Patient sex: M
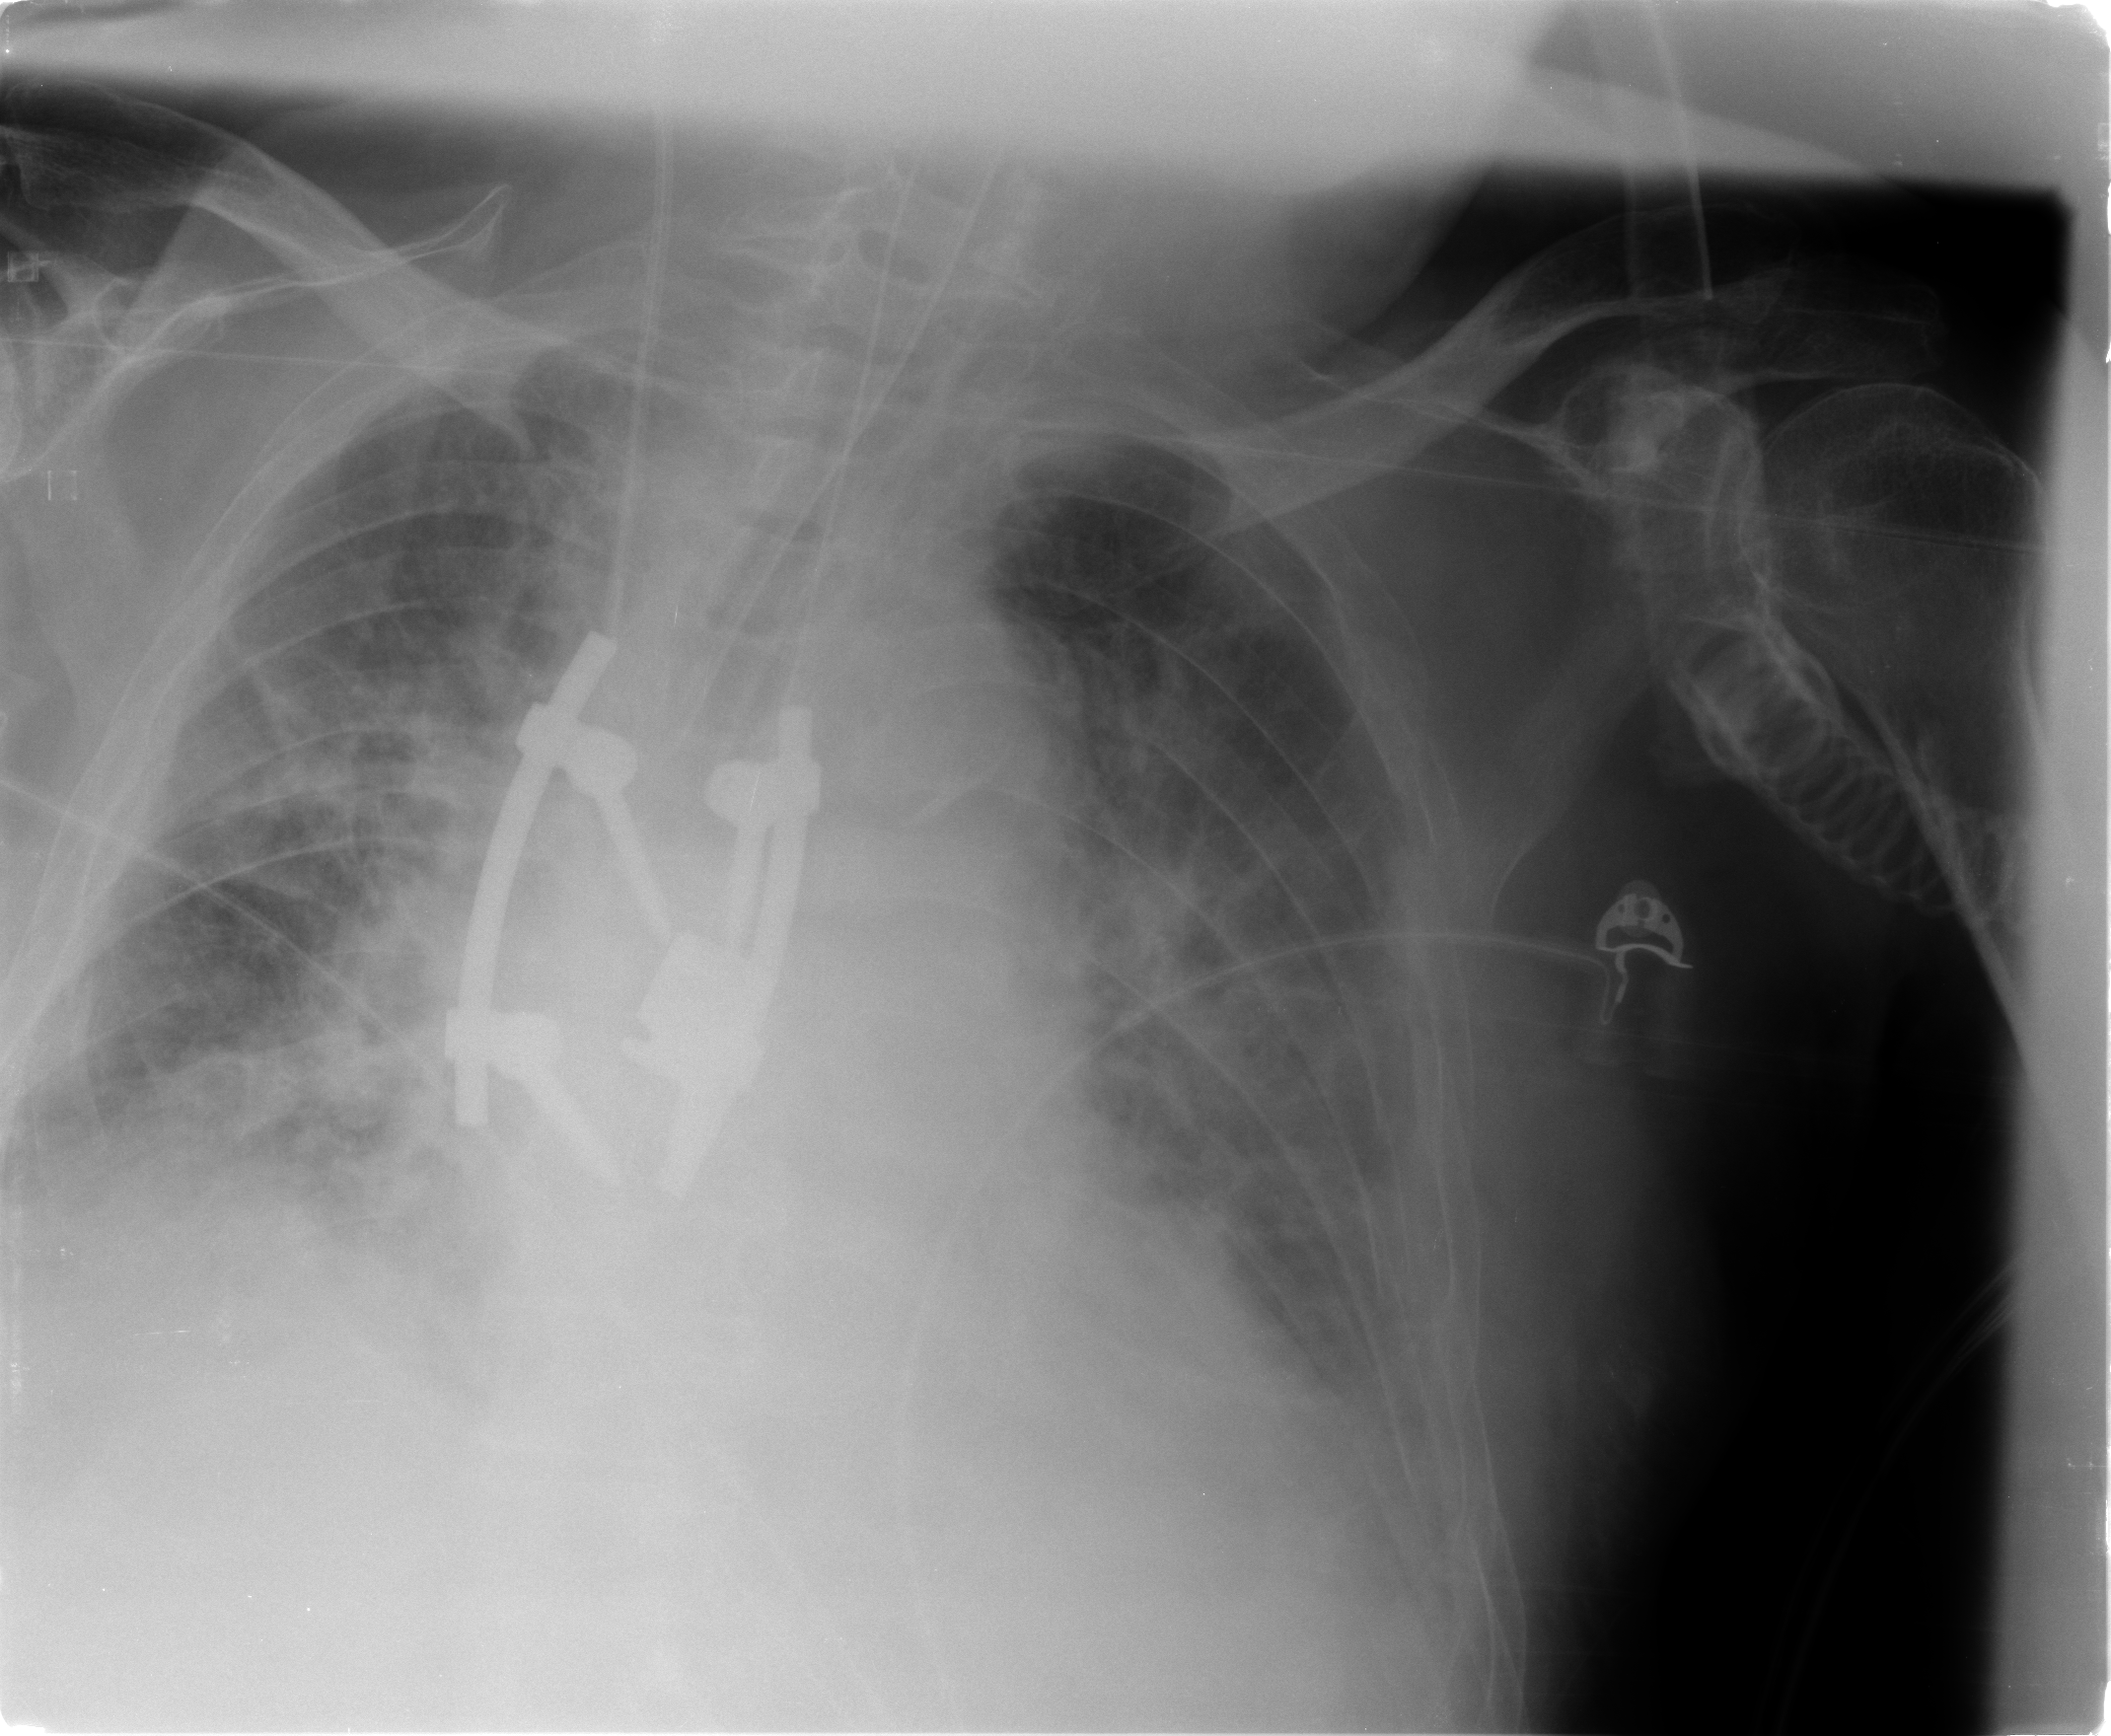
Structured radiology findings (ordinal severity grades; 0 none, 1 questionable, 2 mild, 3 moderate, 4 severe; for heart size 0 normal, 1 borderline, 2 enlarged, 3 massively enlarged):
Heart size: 2
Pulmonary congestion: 2
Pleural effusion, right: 2
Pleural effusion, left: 2
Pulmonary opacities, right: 3
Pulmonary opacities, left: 3
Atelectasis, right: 2
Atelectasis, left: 2